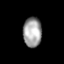
Tissue: prostate
Cell type: T cells
Senescence score: 0.7296
Nuclear area (px): 545
Mean DAPI intensity: 159.272